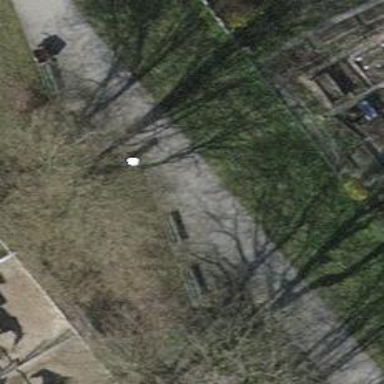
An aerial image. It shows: Bench for seating.